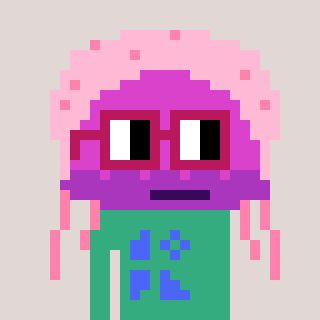
a pixel art character with square dark red glasses, a jellyfish-shaped head and a teal-colored body on a warm background